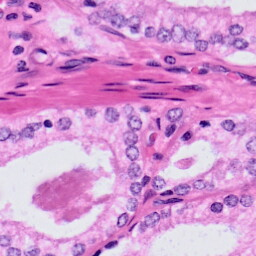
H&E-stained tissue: Prostate